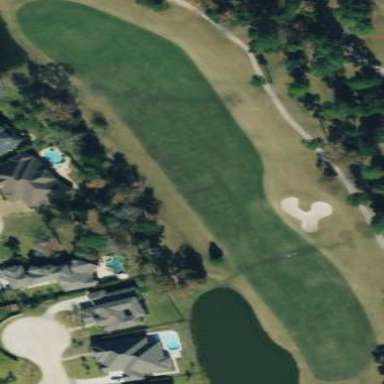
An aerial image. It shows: Golf fairway surrounded by grass.